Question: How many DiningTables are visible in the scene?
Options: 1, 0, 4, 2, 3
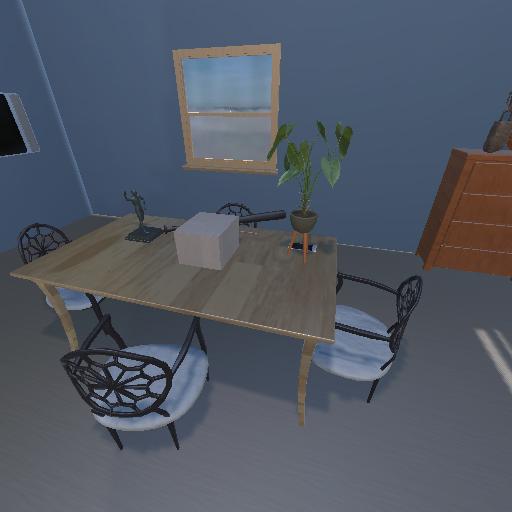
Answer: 1